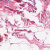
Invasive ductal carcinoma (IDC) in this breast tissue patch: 0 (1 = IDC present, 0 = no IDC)